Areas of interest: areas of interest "Badminton Court"
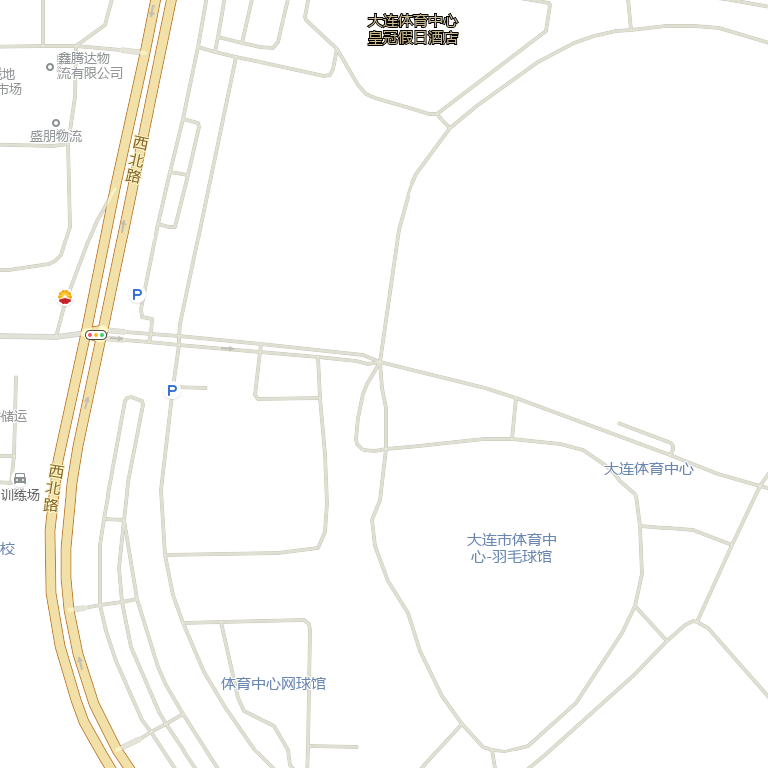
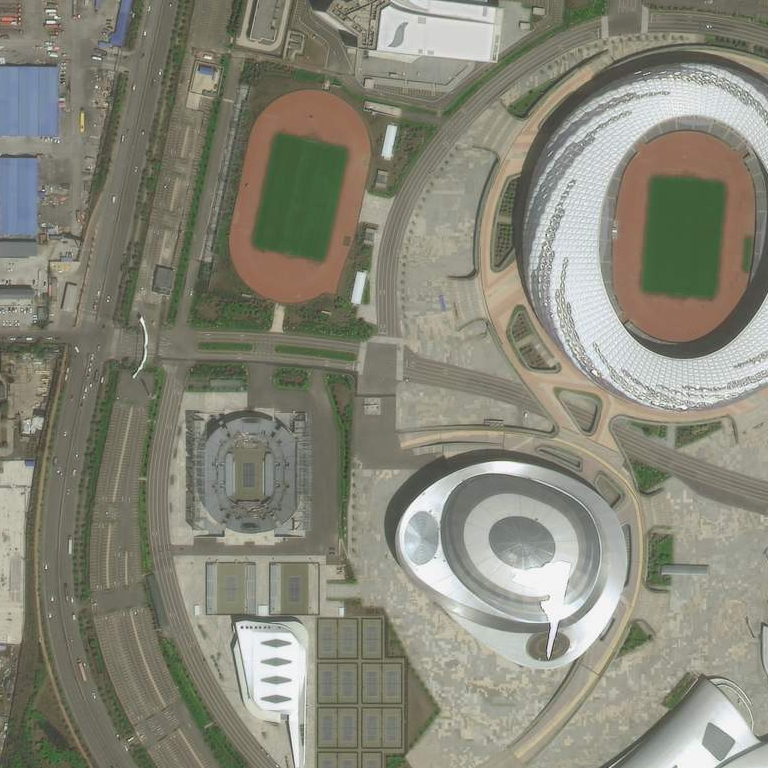